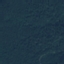
Label: Forest